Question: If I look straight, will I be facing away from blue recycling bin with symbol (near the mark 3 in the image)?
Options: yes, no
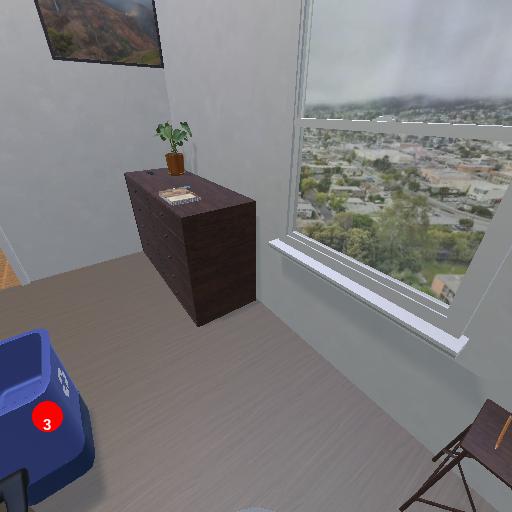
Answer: yes